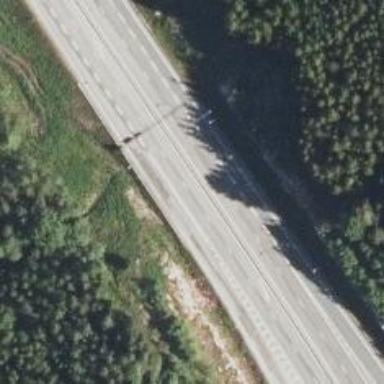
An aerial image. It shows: Motorway junction.